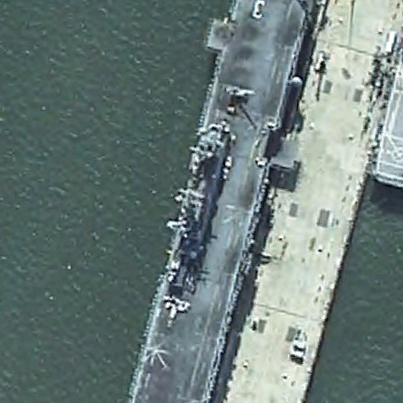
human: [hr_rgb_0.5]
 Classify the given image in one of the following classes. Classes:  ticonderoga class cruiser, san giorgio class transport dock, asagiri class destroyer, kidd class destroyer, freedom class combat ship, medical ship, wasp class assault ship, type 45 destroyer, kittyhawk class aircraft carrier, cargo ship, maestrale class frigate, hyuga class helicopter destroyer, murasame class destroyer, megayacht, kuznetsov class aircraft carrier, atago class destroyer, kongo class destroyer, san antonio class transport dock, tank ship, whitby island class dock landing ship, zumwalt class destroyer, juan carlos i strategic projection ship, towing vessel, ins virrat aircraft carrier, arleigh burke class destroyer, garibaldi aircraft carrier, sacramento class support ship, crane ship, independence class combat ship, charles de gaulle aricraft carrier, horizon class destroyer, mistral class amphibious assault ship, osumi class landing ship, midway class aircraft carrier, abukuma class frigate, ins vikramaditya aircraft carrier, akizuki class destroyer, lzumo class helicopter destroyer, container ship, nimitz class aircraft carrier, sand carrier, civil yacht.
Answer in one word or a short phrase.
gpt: Wasp class assault ship